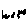
Label: bird